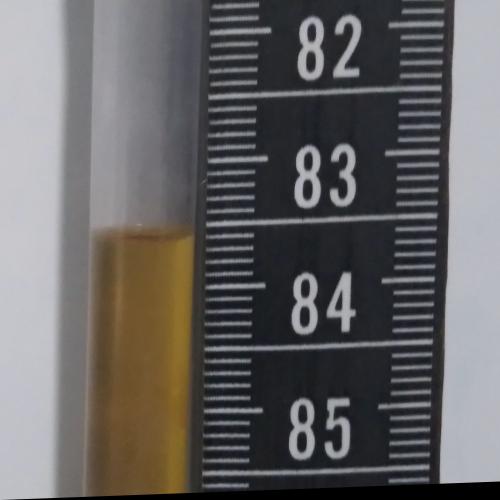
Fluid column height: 83.6 cm